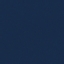
Land use / land cover: SeaLake